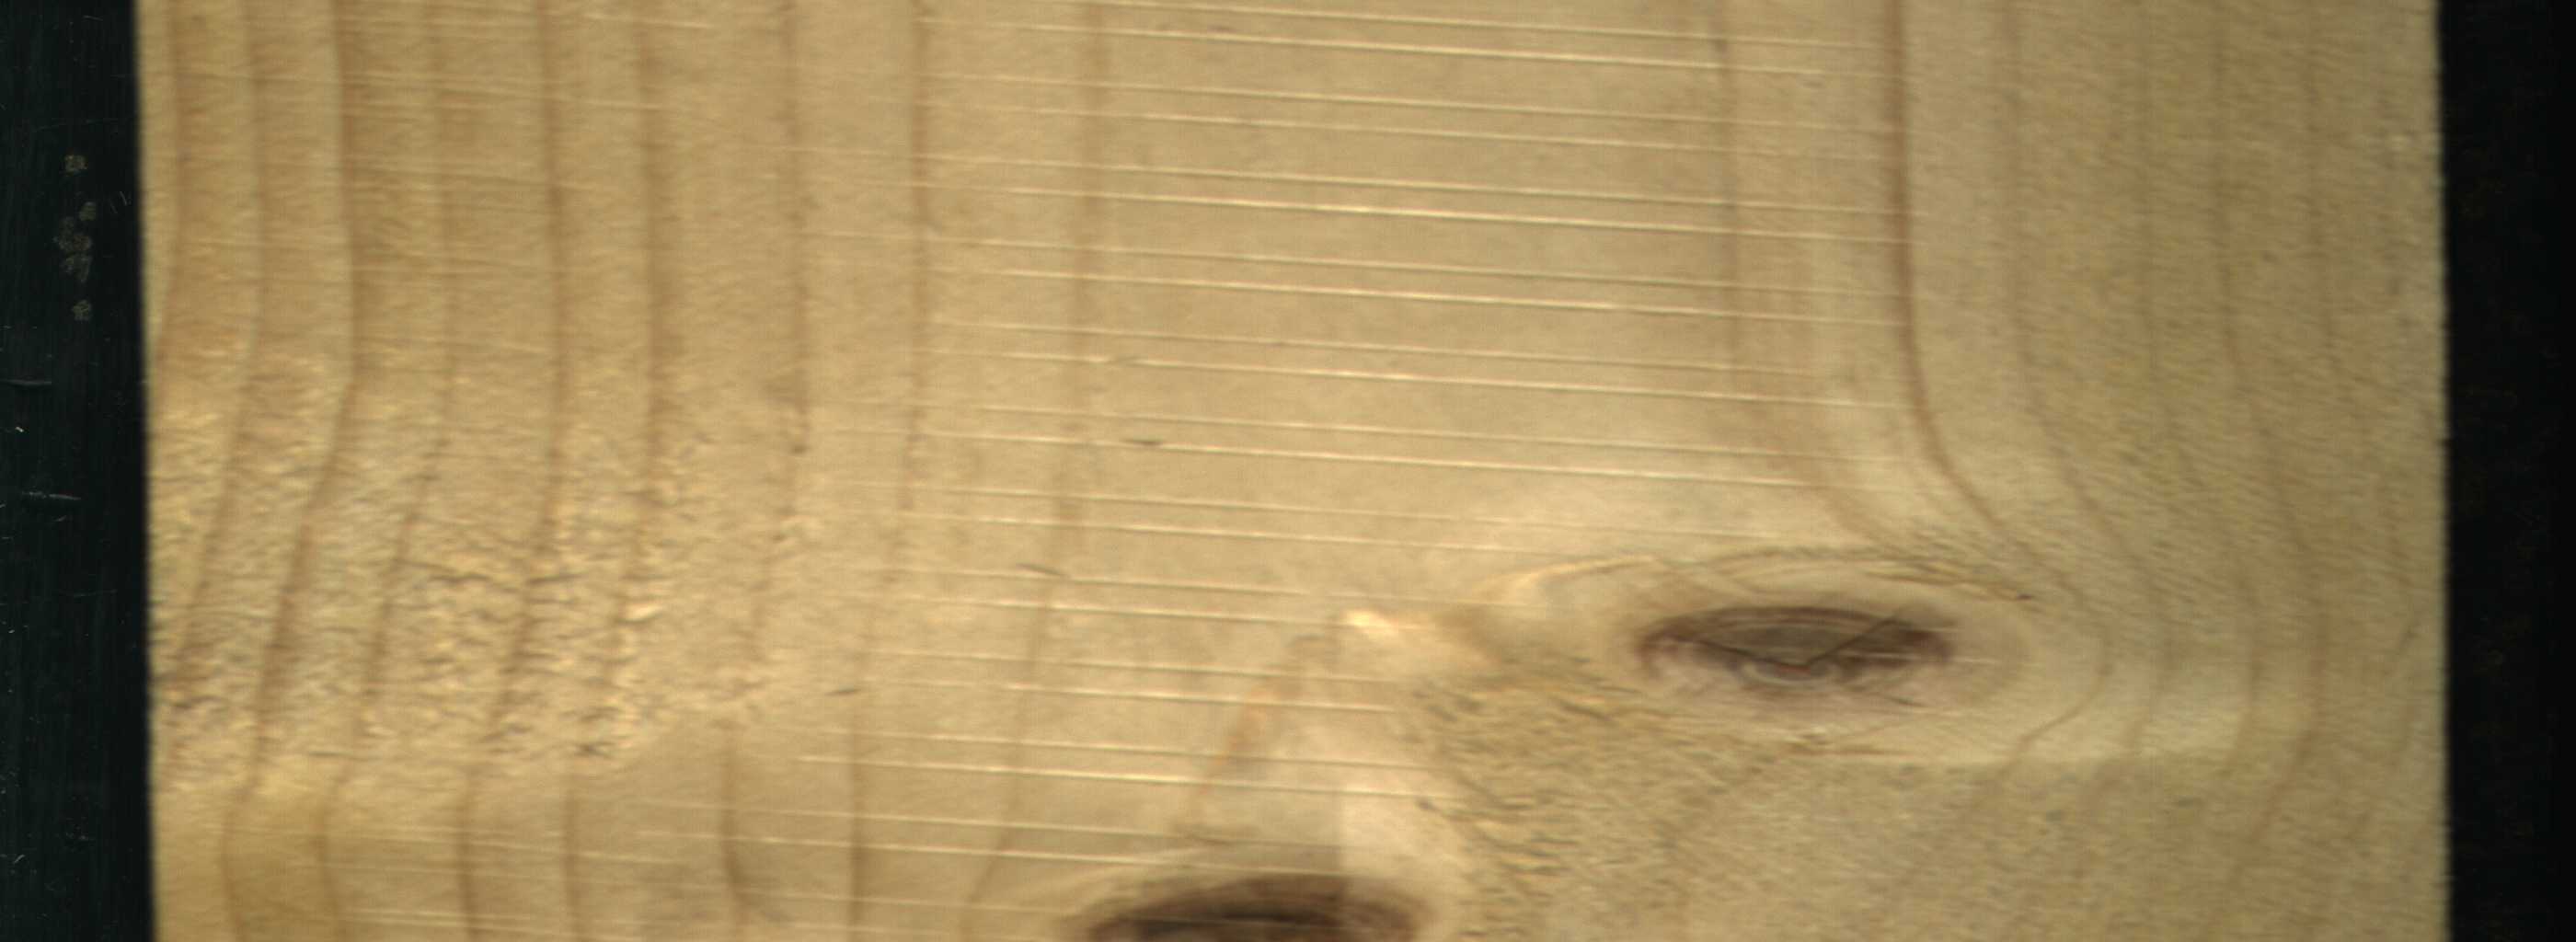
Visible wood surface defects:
knot_with_crack
Live_Knot